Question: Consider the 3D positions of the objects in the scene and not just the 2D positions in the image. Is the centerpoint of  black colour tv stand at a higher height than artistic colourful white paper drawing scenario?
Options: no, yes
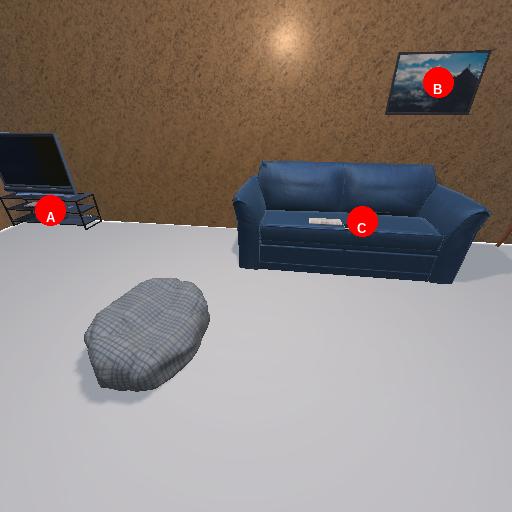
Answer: no